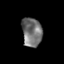
Tissue: skin
Cell type: Epithelial cells
Senescence score: 0.2669
Nuclear area (px): 566
Mean DAPI intensity: 114.184